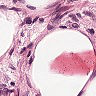
Metastatic tissue present: no